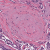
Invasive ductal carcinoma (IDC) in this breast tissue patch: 1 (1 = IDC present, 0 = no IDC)